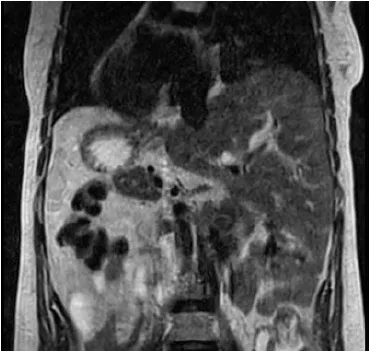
Magnetic Resonance demonstrating situs inversus totalis (dextrocardia, stomach in the right, liver in the left).
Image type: radiology (mri)